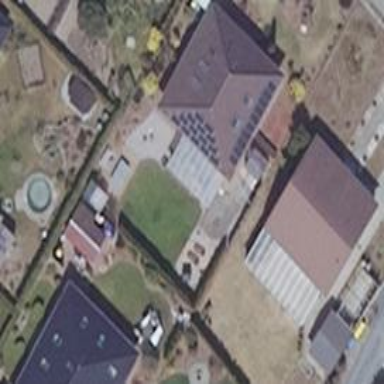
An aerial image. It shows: Hipped roof on residential building.